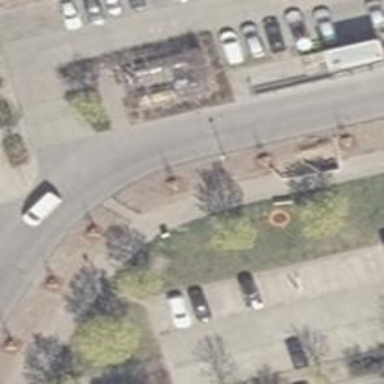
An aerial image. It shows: Concrete sidewalk that functions as footway.